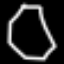
Label: octagon